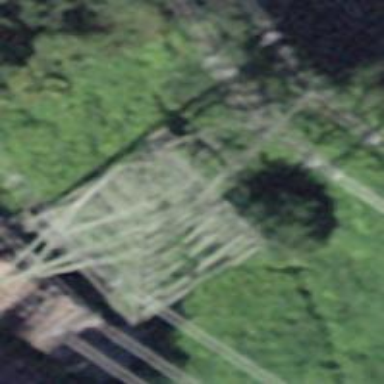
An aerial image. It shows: Power tower.